Question: Currently I'm developing android application that needs to connect itself to REST API. It is crucial for my app to access API whenever connection is possible (mobile data/wifi).
But when testing my app something extremely weird happened. Application works as expected almost all the time, but when on VipMobile operator (Austria telekom group) I cannot connect to API.
At first I didn't get it, error was too unreadable. It says
'''
j u fehler6 the requested item could not be loaded & wrong mime type
'''
There are a lot of unprintable chars in that message too. When i figured out that it is operator fault i tried to copy link to my API and got this.
What could that possibly be? Can anyone point me in any direction, I cannot publish application as long as there are those ridickulous errors.
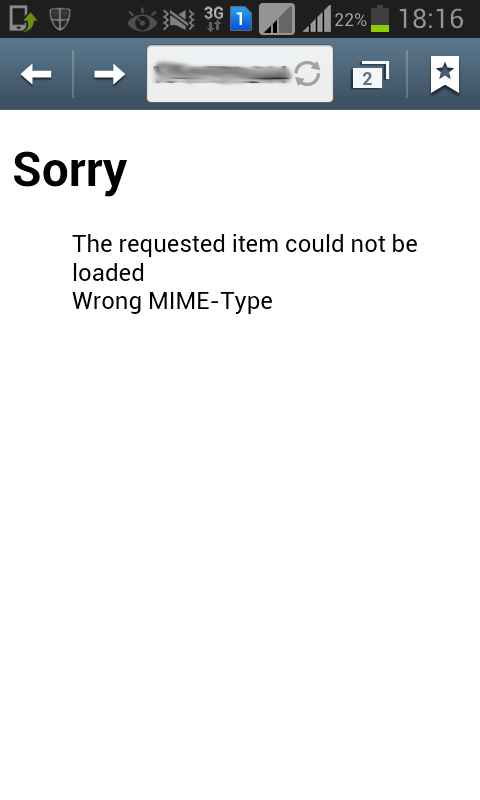
Answer: This happens when the user is on 3g connection. Some mobile operators intercept clients request and if the Content-Type is not good, or not defined they display page like this. This happens also to vipmobile operator in Serbia.
Try to add right content-type to response headers on your server side.
Try to put for example Content-Type:text/plain;charset=utf-8 to headers